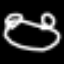
Label: frog